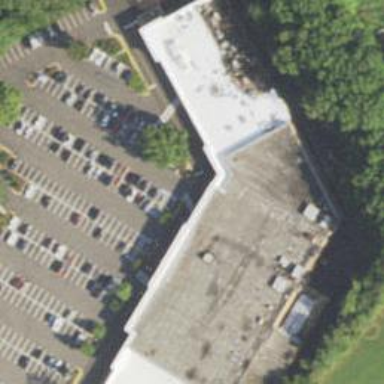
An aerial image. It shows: Supermarket.